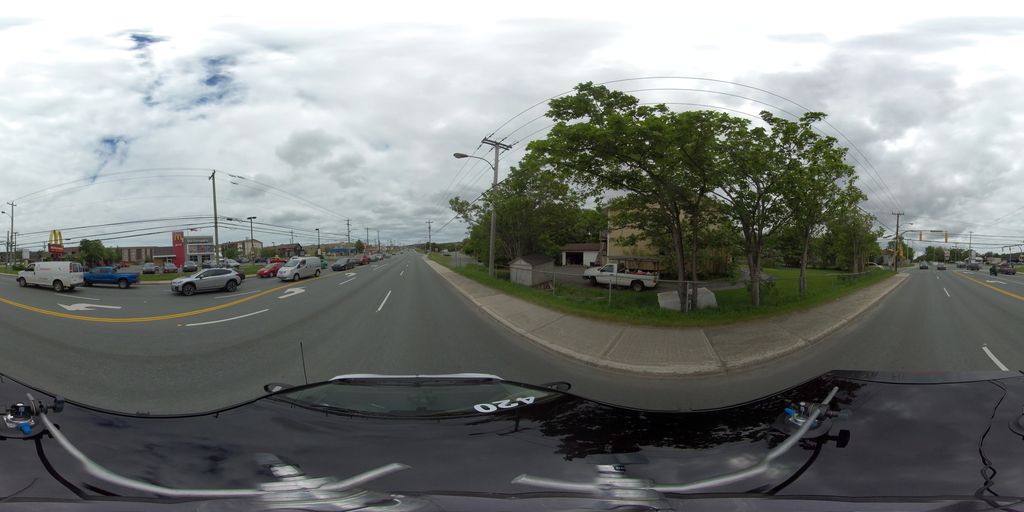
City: st_johns